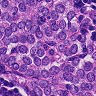
Metastatic tissue present: yes